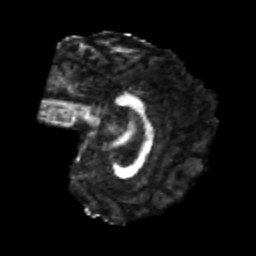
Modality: FA
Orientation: sagittal
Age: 24
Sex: male
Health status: healthy
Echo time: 0.074 s